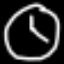
Label: clock